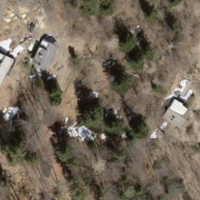
EUNIS habitat code: 43
Species observed at this site:
Cuculus canorus